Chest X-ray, PA view. Patient: 51 years old, sex F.
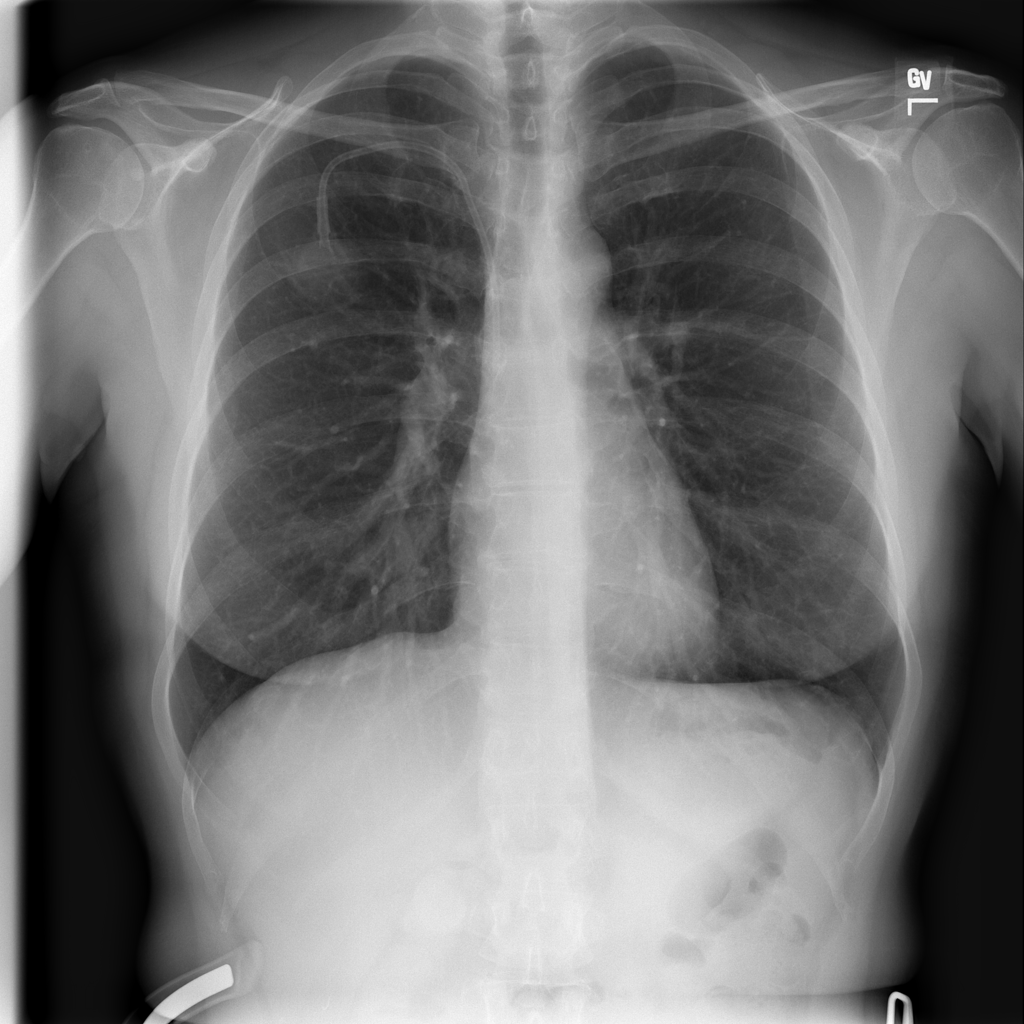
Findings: No Finding